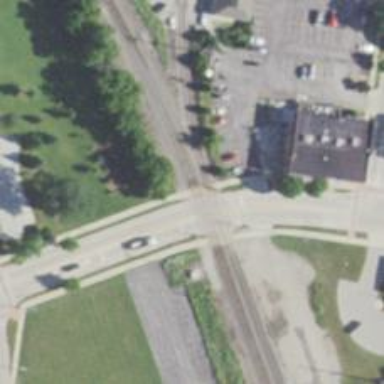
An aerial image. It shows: Railway crossing.